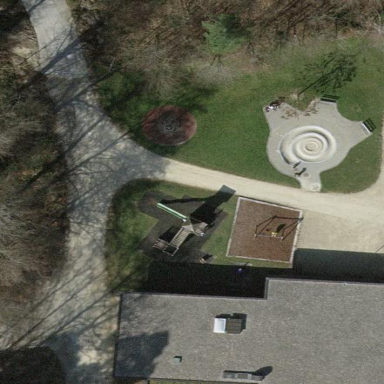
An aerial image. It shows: Playground area for leisure land.